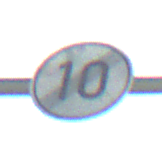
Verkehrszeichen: EndeGeschwindigkeit10
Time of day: MorningAfternoon
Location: Outdoor (Nature)
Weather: PartlyCloudy
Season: NotSpecified
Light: Natural